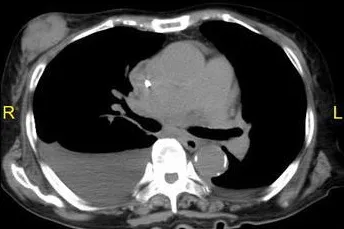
A; Computed tomography showed a round mass, 4.8 x 2.6 x 5 cm, in the outer upper quadrant of the right breast with pleural effusions in both lungs before treatment.
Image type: radiology (ct)